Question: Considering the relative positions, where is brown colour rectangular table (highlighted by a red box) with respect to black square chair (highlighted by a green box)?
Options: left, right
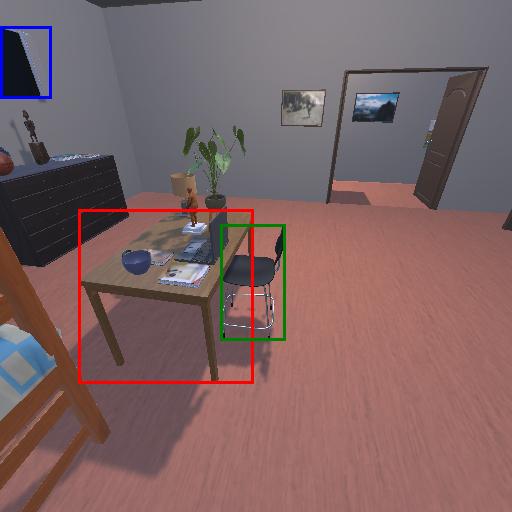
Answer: left